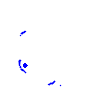
Particle: pion